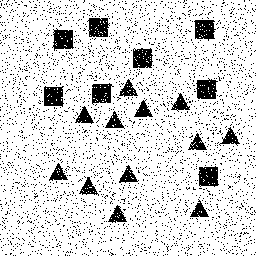
Squares: 8
Triangles: 12
Stars: 0
Total shapes: 20